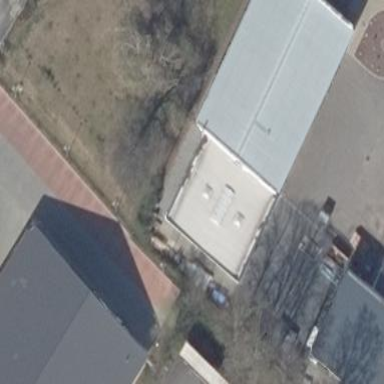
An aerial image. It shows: Industrial building.